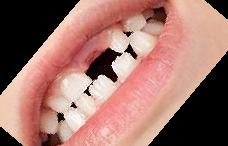
Condition: hypodontia